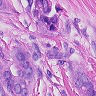
Metastatic tissue present: yes